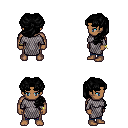
a pixel art fantasy rpg character, male body template, human, dark skin, chain mail, magenta pants, black princess hairstyle, bracelets, four views (front, back, left, right), 2x2 character sprite sheet, small pixel art, hard edges, no anti-aliasing